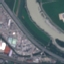
Land use / land cover: Highway